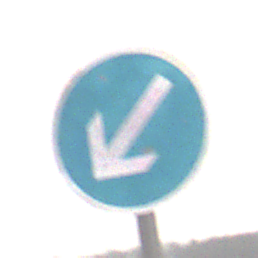
Verkehrszeichen: VorgeschriebeneVorbeifahrtLinks
Umgebung: Outdoor, Nature
Tageszeit: Midday
Wetter: Overcast
Licht: Natural
Jahreszeit: Winter
Kontrast: LowContrast